Question: I want to add no data color as grey to the fill part in the map.
'''
ggplot(GDP_XXI_average_coor,aes(long,lat,group=group))+
geom_polygon(aes(fill=Average_GDP),colour="white")+
scale_fill_viridis_b(breaks=c(0, 1000, 2000, 5000, 10000, 20000, 50000),
na.value="grey")+
labs(fill="GDP per
capita ",
title="GDP per capita in 21st century", na.value= "No data") + theme_map()
'''
Used packages:library(ggplot2)
library(ggmap)
library(ggthemes)
I tried to use na.value="grey" but it doesn't appear in the fill. I'm showing my map too.

'''
dput(head(GDP_XXI_average_coor,20))
structure(list(long = c(-69.8991241455078, -69.8957061767578,
-69.9421920776367, -70.<PHONE>, -70.0661163330078, -70.0508804321289,
-70.0351104736328, -69.<PHONE>, -69.9118118286133, -69.8991241455078,
74.8913116455078, 74.8402328491211, 74.7673797607422, 74.7389602661133,
74.7266616821289, 74.<PHONE>, 74.5589904785156, 74.3721694946289,
74.3761672973633, 74.4979553222656), lat = c(12.4520015716553,
12.4229984283447, 12.4385251998901, 12.<PHONE>, 12.5469722747803,
12.5970697402954, 12.6141109466553, 12.567626953125, 12.48046875,
12.4520015716553, 37.2316398620605, 37.2250518798828, 37.2491722106934,
37.<PHONE>, 37.2907218933105, 37.2667007446289, 37.2366218566895,
37.<PHONE>, 37.1373519897461, 37.0572242736816), group = c(1,
1, 1, 1, 1, 1, 1, 1, 1, 1, 2, 2, 2, 2, 2, 2, 2, 2, 2, 2), order = c(1L,
2L, 3L, 4L, 5L, 6L, 7L, 8L, 9L, 10L, 12L, 13L, 14L, 15L, 16L,
17L, 18L, 19L, 20L, 21L), region = c("Aruba", "Aruba", "Aruba",
"Aruba", "Aruba", "Aruba", "Aruba", "Aruba", "Aruba", "Aruba",
"Afghanistan", "Afghanistan", "Afghanistan", "Afghanistan", "Afghanistan",
"Afghanistan", "Afghanistan", "Afghanistan", "Afghanistan", "Afghanistan"
), subregion = c(NA_character_, NA_character_, NA_character_,
NA_character_, NA_character_, NA_character_, NA_character_, NA_character_,
NA_character_, NA_character_, NA_character_, NA_character_, NA_character_,
NA_character_, NA_character_, NA_character_, NA_character_, NA_character_,
NA_character_, NA_character_), Average_GDP = c(<PHONE>3,
<PHONE>3, <PHONE>3, <PHONE>3, <PHONE>3,
<PHONE>3, <PHONE>3, <PHONE>3, <PHONE>3,
<PHONE>3, 471.741233426316, 471.741233426316, 471.741233426316,
471.741233426316, 471.741233426316, 471.741233426316, 471.741233426316,
471.741233426316, 471.741233426316, 471.741233426316)), row.names = c(NA,
20L), class = "data.frame")
'''
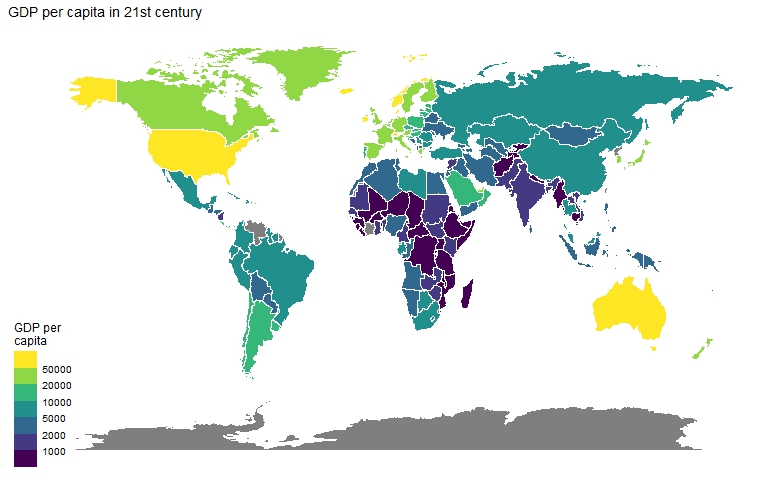
Answer: Here's one possible solution which creates a new "alpha" legend, labels it, then overrides the display to make it look like "no data = grey":
'''
library(ggplot2)
library(ggmap)
library(ggthemes)
library(gapminder)
library(dplyr)
world <- map_data("world")
world |> left_join(gapminder |>
filter(year == 2007),
by = c("region" = "country")) |>
ggplot(aes(long, lat, group = group, alpha = "No data")) +
geom_polygon(aes(fill = gdpPercap), colour = "white") +
scale_fill_viridis_b(breaks = c(0, 1000, 2000, 5000, 10000, 20000, 50000),
na.value = "grey") +
labs(fill = "GDP per
capita ",
title = "GDP per capita in 21st century",
na.value = "No data") + theme_map() +
scale_alpha_manual("", values = 1) +
guides(
fill = guide_colorsteps(order = 1),
alpha = guide_legend(order = 2, override.aes = list(fill = "grey"))
)
'''